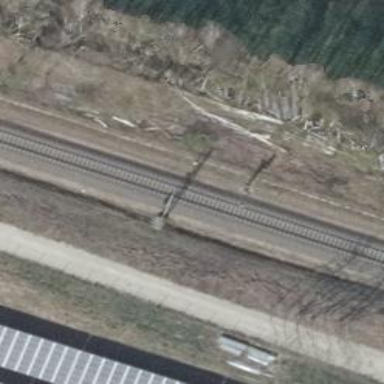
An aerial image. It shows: Signal light at railway crossing.